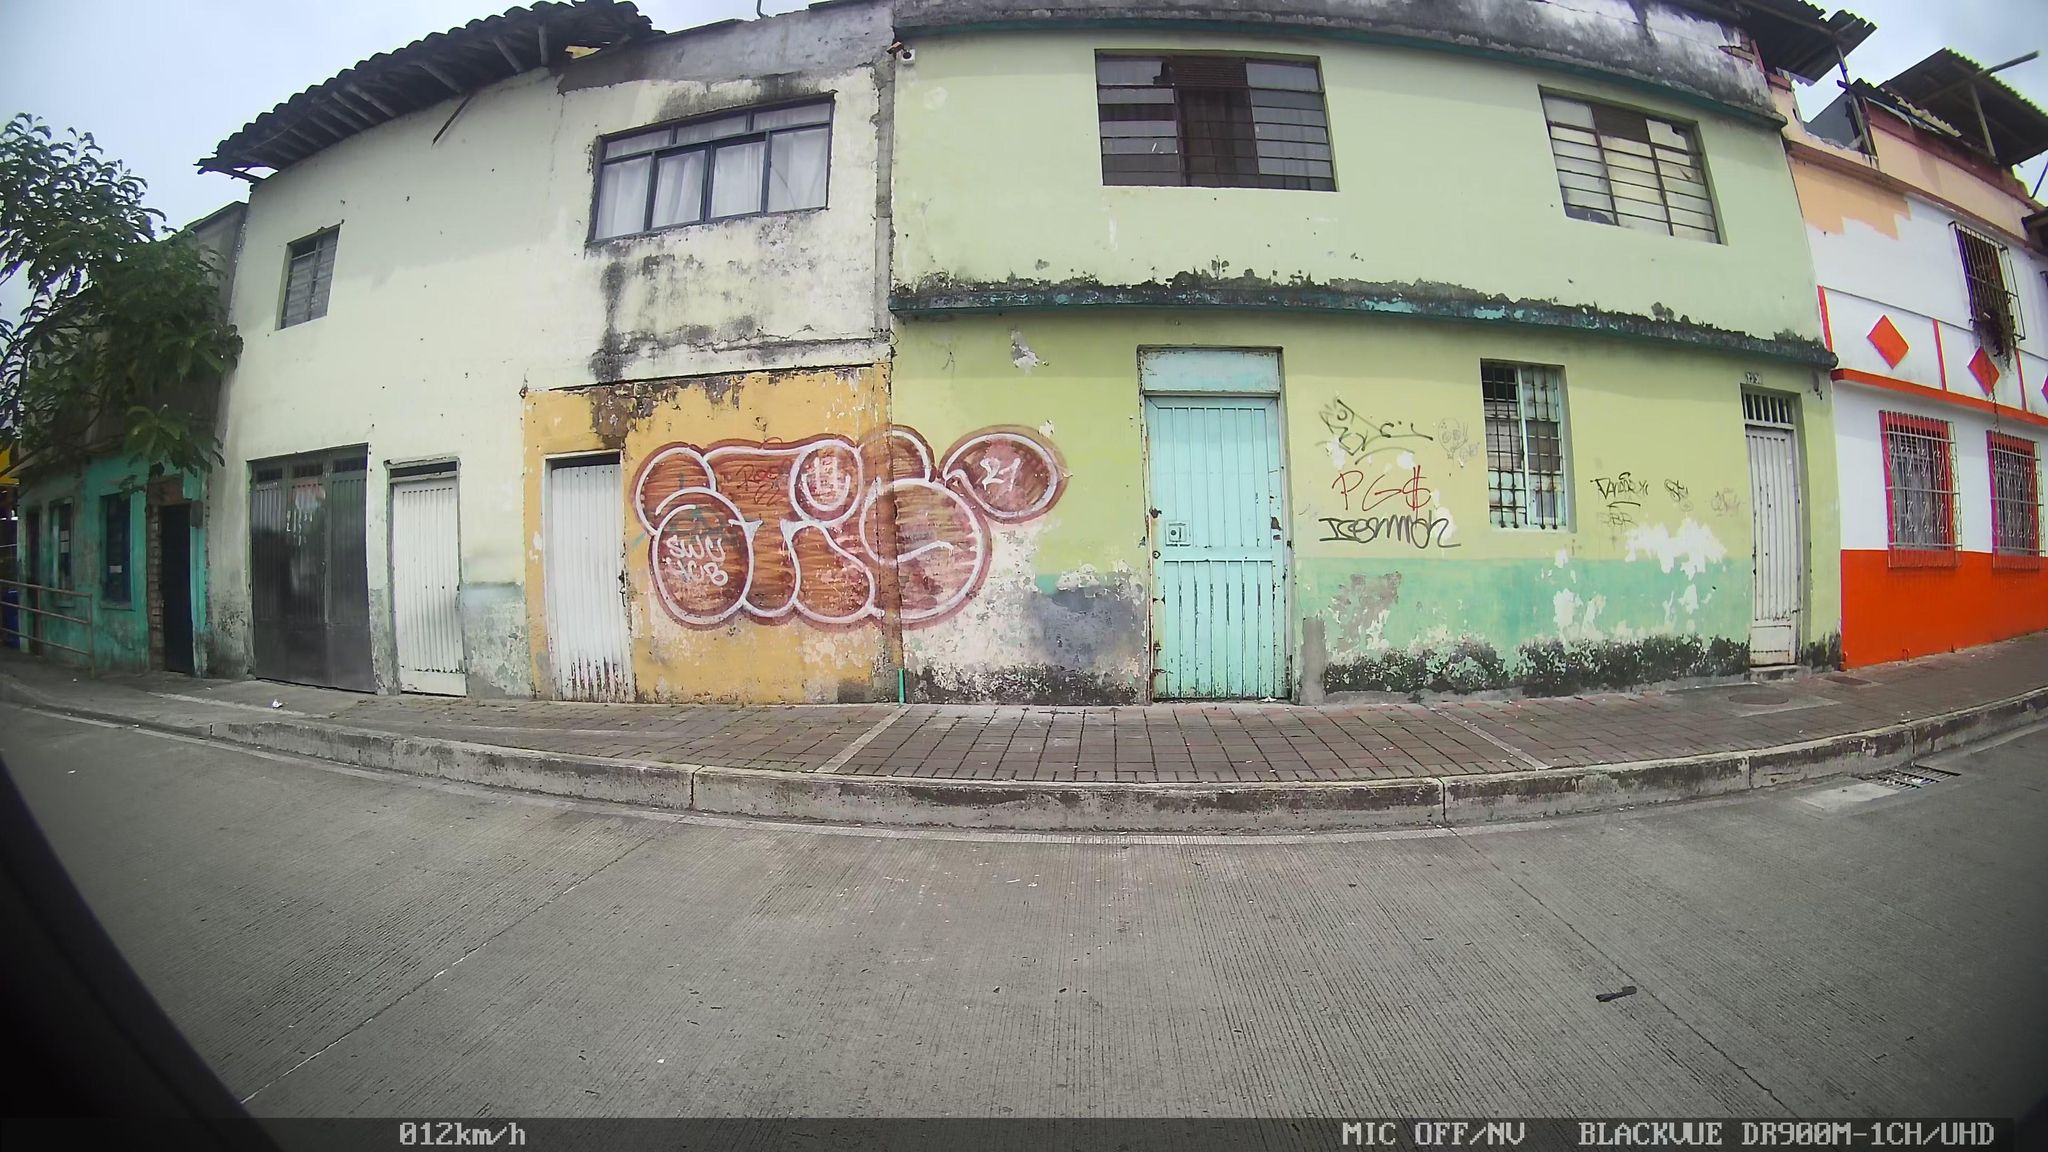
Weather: clear
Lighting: day
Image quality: good
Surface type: driving surface
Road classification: secondary_link, secondary
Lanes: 2
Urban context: urban centre
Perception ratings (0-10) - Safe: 1.69, Lively: 6.9, Beautiful: 0.35, Boring: 5.09, Depressing: 6.92, Wealthy: 0.87